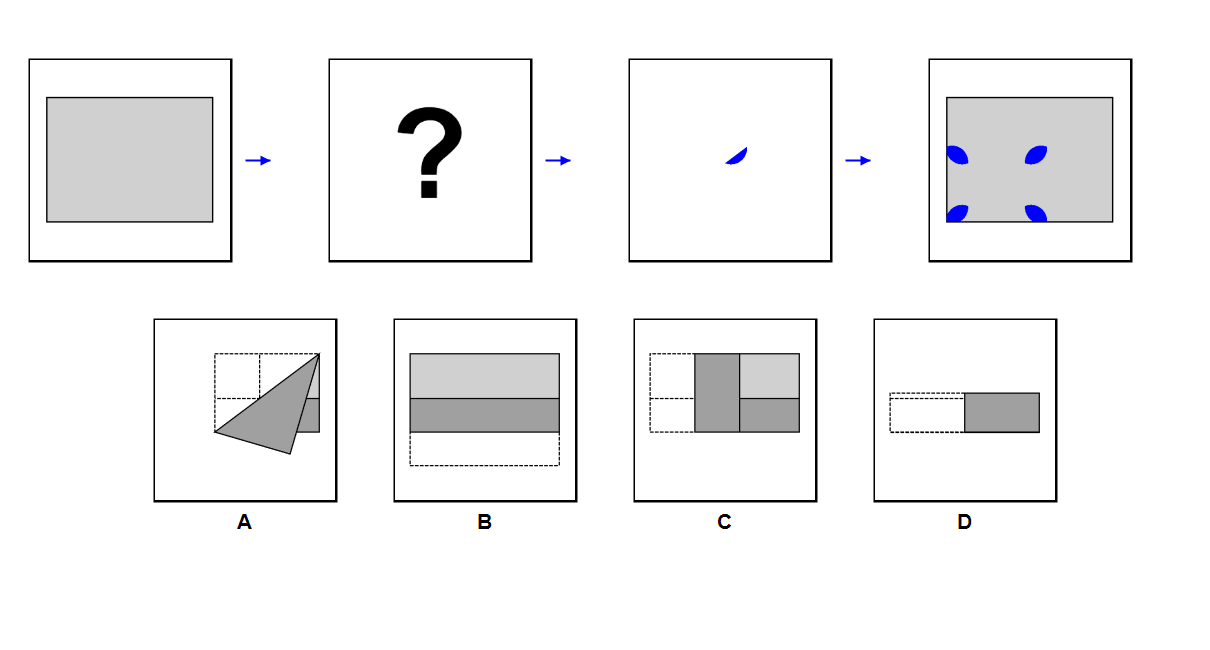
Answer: D